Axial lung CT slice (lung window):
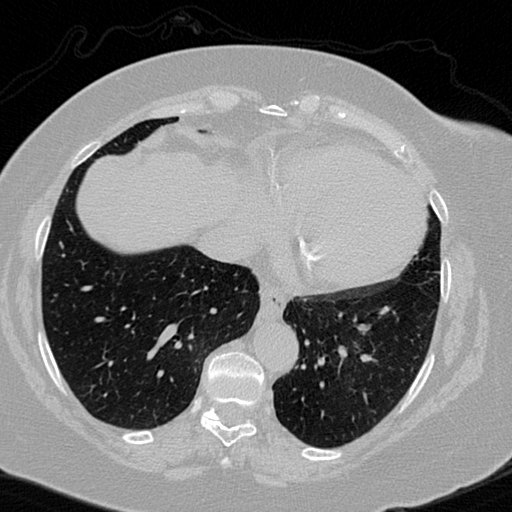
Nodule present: no